Aerial crown-view tile of a tropical tree (Barro Colorado Island, Panama), acquired 20240813:
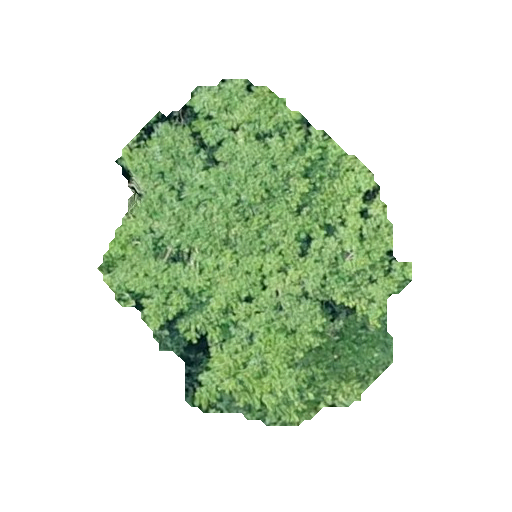
Species: Tachigali panamensis
GBIF accepted scientific name: Tachigali panamensis
Crown area: 111.113 m²